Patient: sex M, age 23
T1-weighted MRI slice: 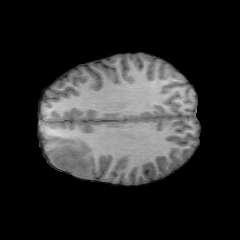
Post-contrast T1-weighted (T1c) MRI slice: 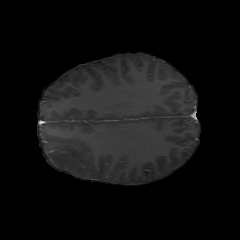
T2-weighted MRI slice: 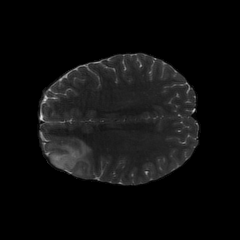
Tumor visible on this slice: yes
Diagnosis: Oligodendroglioma, IDH-mutant, 1p/19q-codeleted
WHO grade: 2